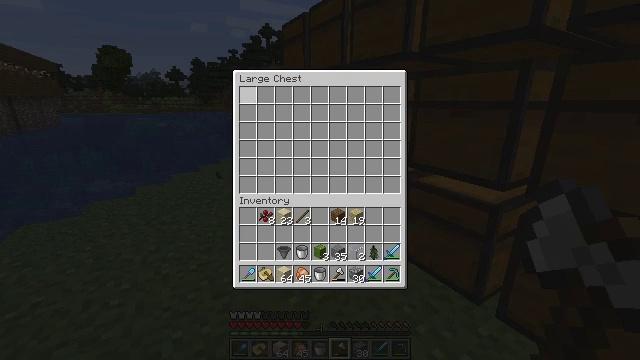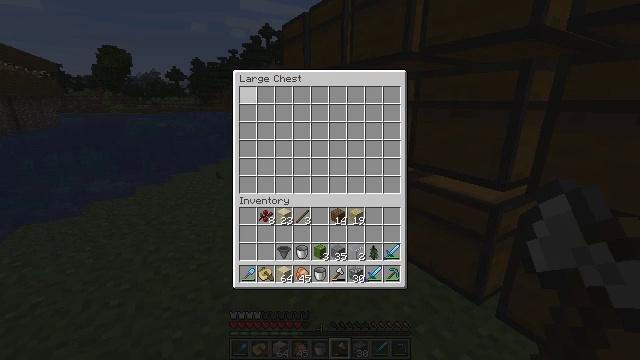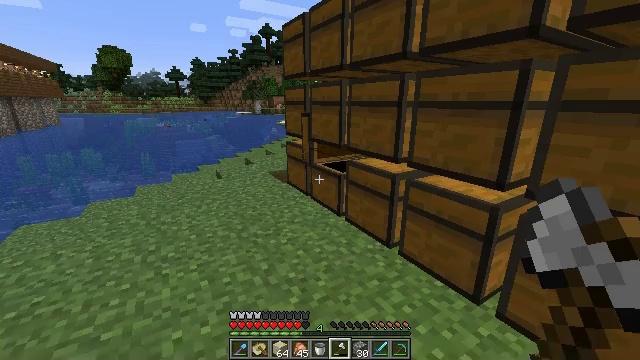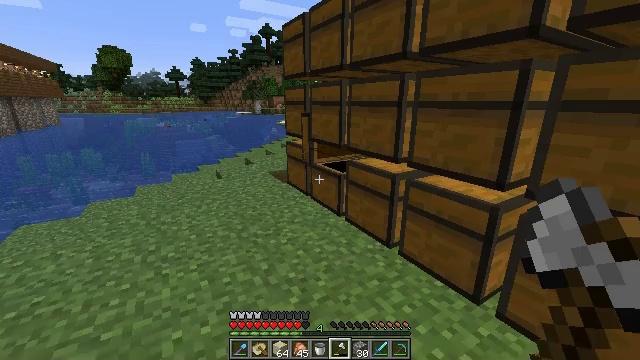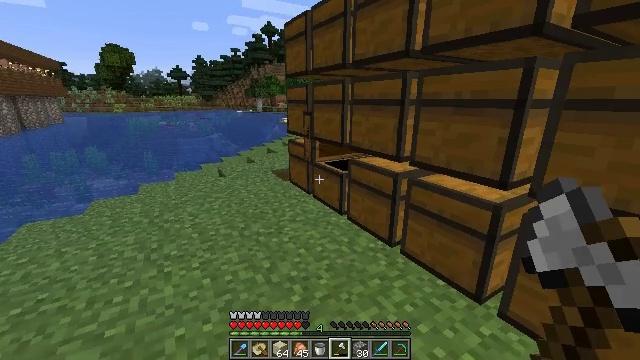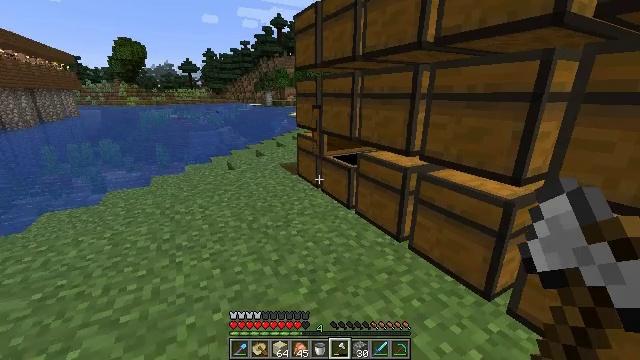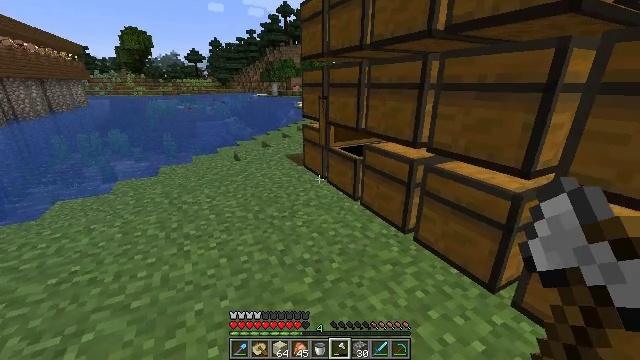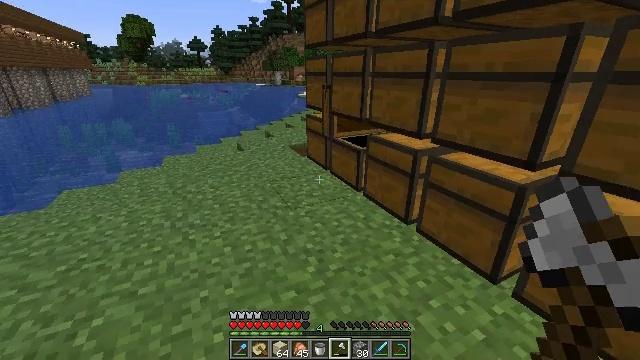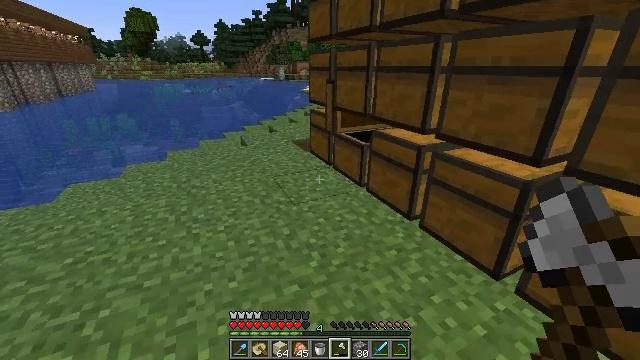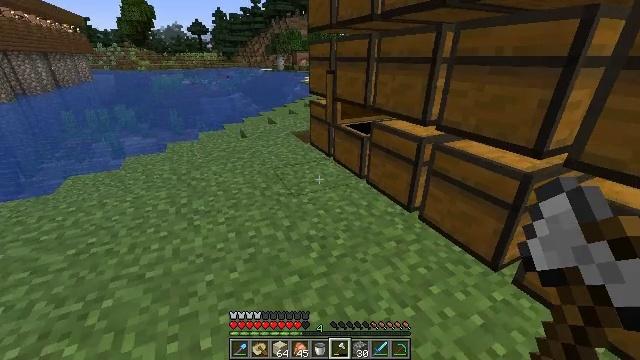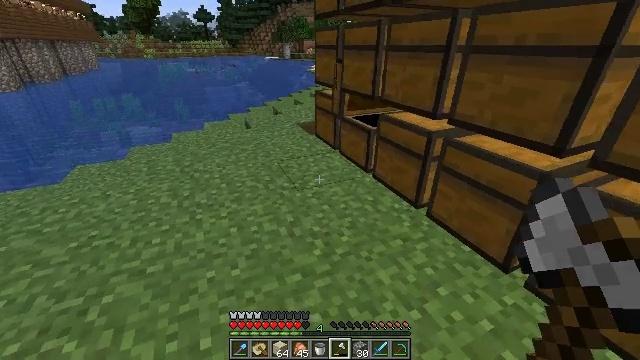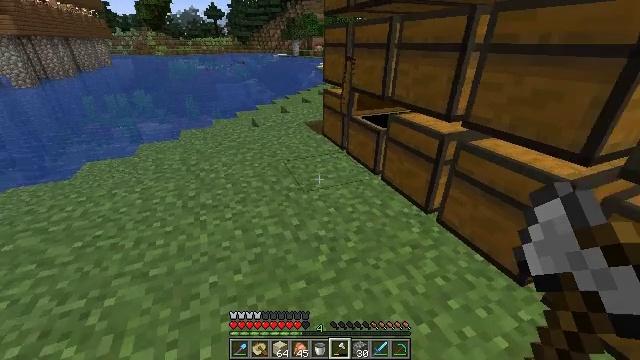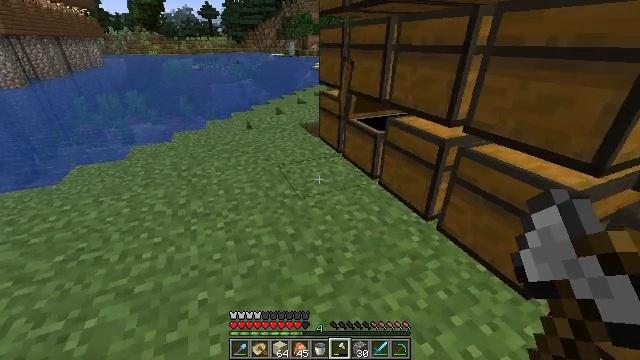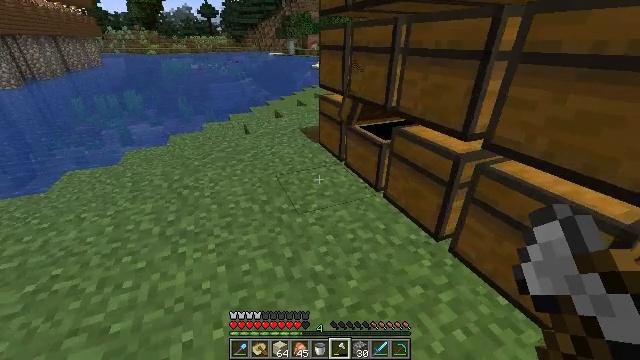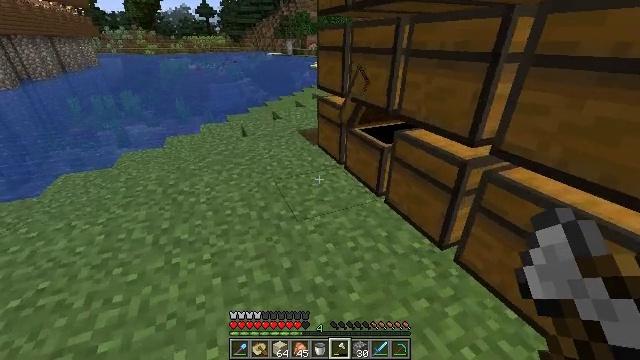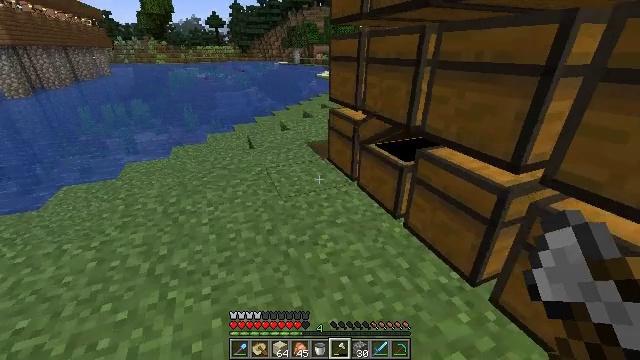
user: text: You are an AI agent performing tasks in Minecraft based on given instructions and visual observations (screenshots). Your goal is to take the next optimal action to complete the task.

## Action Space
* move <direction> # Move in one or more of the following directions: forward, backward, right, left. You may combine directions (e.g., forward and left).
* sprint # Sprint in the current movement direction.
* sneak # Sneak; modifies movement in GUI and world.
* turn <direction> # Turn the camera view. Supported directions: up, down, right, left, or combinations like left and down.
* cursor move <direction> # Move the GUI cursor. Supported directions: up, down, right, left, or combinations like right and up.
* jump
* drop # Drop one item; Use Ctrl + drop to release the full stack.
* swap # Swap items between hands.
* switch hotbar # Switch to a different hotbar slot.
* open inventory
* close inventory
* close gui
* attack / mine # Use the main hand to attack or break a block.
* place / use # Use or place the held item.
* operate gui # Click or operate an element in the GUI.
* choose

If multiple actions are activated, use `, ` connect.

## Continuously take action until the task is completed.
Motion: motion action
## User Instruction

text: Use the crafting grid to make a spruce sign.
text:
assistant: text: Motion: no_op
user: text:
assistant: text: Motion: no_op
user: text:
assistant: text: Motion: close gui
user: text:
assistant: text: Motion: no_op
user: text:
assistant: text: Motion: turn left and down
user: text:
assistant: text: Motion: turn left and down
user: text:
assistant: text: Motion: turn down
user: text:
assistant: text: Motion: turn down
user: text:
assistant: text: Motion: turn down
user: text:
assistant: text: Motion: move forward, turn left and down
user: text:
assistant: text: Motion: move forward, turn left
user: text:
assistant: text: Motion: move forward
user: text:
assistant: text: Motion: move forward
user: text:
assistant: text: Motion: move forward
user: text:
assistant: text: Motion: move forward and move left, turn left and up
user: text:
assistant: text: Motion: move forward and move left, turn left
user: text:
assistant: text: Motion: move forward and move left, turn right
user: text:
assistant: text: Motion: move forward and move left, turn right
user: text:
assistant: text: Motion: move forward and move left, turn right
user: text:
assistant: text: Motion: move forward and move left, turn right
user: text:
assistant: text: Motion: move forward and move left, turn right
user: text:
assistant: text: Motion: move forward and move left, turn right
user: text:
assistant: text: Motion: move forward and move left, turn right
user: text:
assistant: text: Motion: turn right
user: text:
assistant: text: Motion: turn right
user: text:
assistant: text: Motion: no_op
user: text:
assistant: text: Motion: no_op
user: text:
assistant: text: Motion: use / place
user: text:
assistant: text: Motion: use / place
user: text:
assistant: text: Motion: use / place